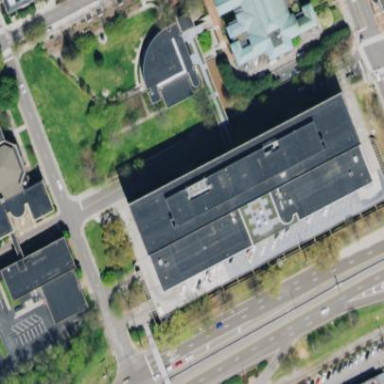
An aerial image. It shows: Government office building.